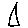
Label: triangle